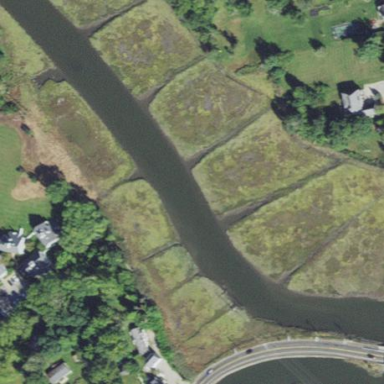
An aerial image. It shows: Marshy wetland area.